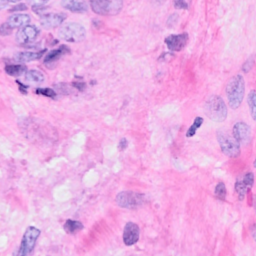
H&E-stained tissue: Breast